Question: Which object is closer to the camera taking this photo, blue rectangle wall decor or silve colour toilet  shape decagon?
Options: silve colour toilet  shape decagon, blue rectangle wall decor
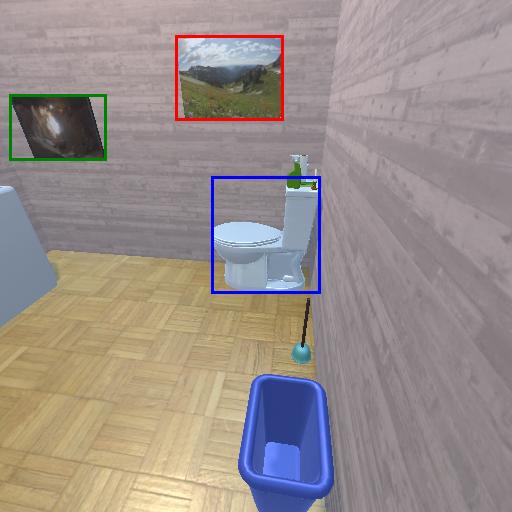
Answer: silve colour toilet  shape decagon